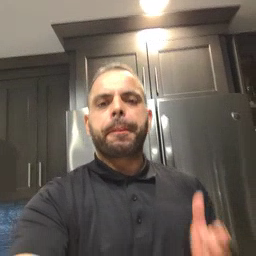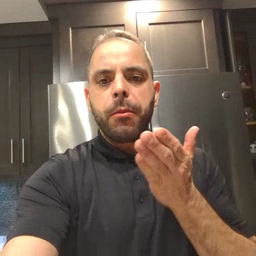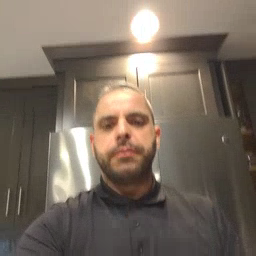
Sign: boat